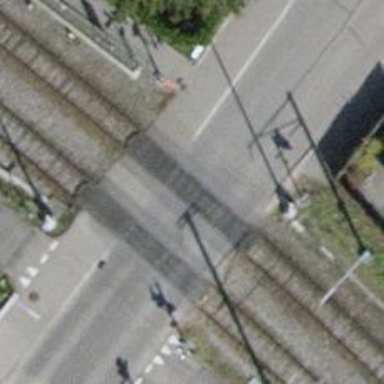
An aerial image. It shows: Railway level crossing.